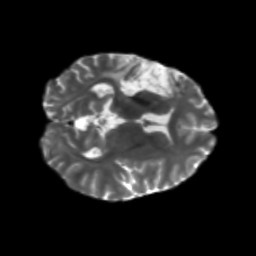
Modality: T2w
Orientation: axial
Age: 36
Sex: female
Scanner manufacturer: siemens
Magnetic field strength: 3 T
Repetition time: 5.47 s
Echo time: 0.0854 s